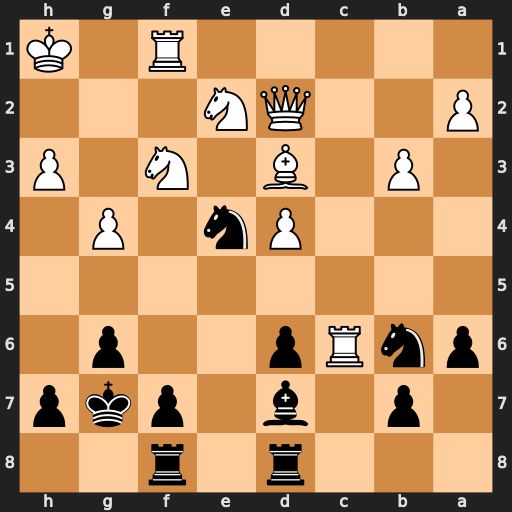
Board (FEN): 3r1r2/1p1b1pkp/pnRp2p1/8/3Pn1P1/1P1B1N1P/P2QN3/5R1K
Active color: b
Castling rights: -
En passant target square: -
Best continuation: Nxd2 Rxb6 Nxf1